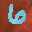
Label: 6